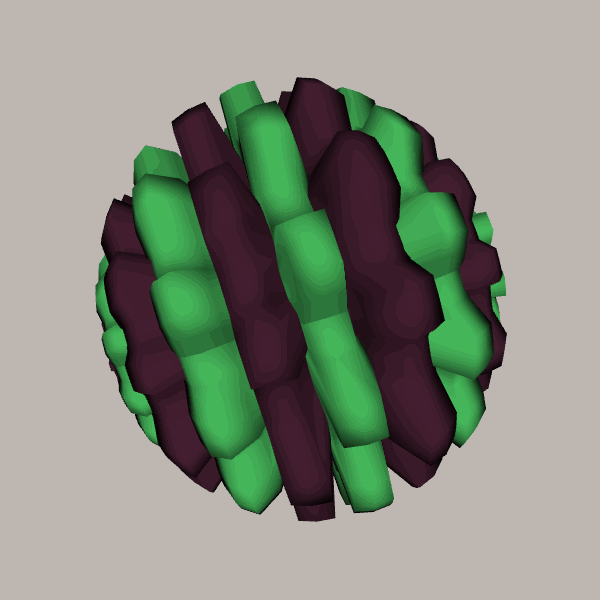
Background: light